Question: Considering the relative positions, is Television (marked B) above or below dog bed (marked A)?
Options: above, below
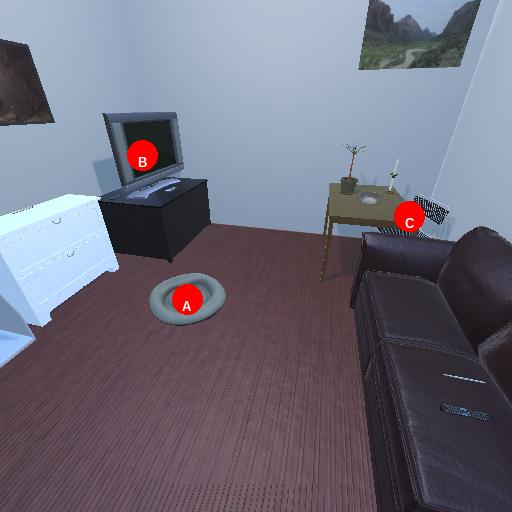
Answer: above